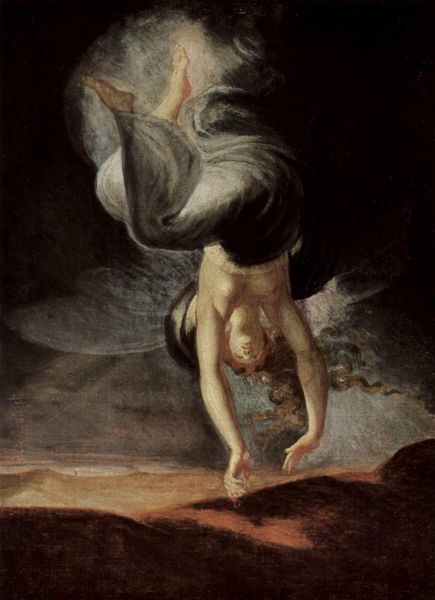
Titel: Die Elfenkönigin Titania findet am Strand den Zauberring
Künstler: Johann Heinrich Füssli
Standort: Zürich.
Institution: Kunsthaus
Schlagwörter: akt, berg, dunkel, flügel, fuß, gemälde, gewitter, himmel, kopf, körper, mann, meer, nackt, schatten, weiß, wolken, landschaft, ocker, sand, braun, brust, busen, frankreich, frau, grau, haar, hell, hut, licht, nacht, schwarz, rot, schleier, tuch, wolke, malerei, rock, blond, hose, arme, bibel, falten, historie, lang, mensch, tot, bild, bildnis, hände, öl, erde, horizont, hügel, kirche, rauch, sonne, boden, land, dunkelheit, gewand, gold, haare, stoff, locke, locken, fliegen, engel, beine, brüste, füße, düster, berge, gebirge, wüste, sonnenuntergang, französisch, deutsch, halbnackt, transparent, oberkörper, fallen, oben, unten, außen, brennen, glut, strahlen, flug, traum, mondschein, fliegend, leinwand, niederländisch, allegorie, mythologie, göttin, schmetterling, erleuchtet, finsternis, bildnid, altes testament, blitz, christlich, hölle, teufel, fall, sturz, durchsichtig, religiös, poussin, wolkne, libelle, sünde, fee, donner, sakral, luzifer, christentum, gefallen, auferstehung, stürzen, abstieg, irreal, gefallener, erdreich, kopfüber, ikarus, langes haar, dädalus, schmetterlingsflügel, sturz der engel, enegl, sturtz, 1700, aus den wolken fallen, fallender engel